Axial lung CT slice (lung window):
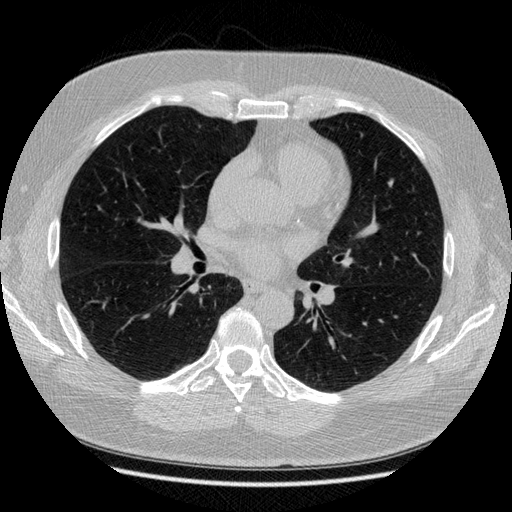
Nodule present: no